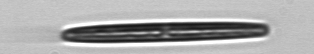
Label: pennate